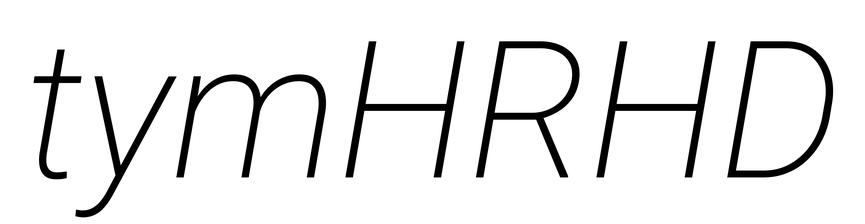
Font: Roboto-Italic_ExtraLight_Italic